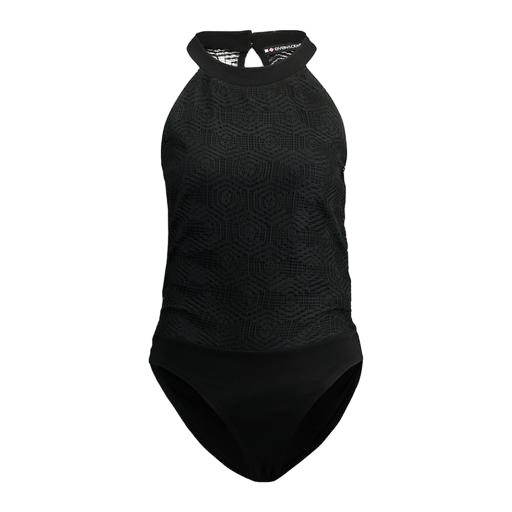
black tankini, black high neck lace, black high-neck racerback, white background